Question: I try to highlight one of search results which the cursor is at, and
I write regex with 'matchadd', '\%#' , '@/'.
But I have no idea about it.
The following is using with substitute.
That's what I want to implement.

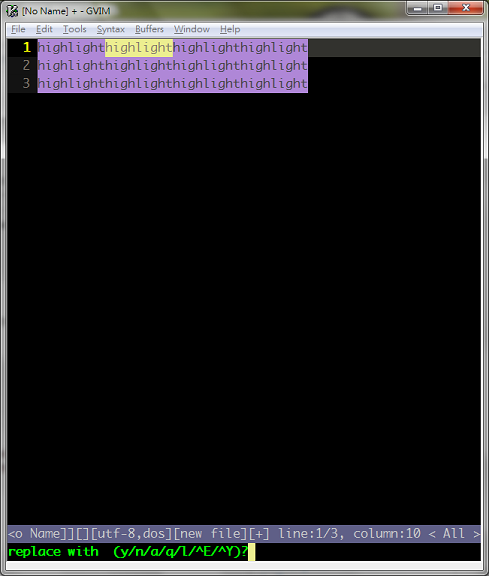
Answer: The following will highlight the current search result with the highlight group defined in 's:hl_group'. It is updated whenever you press 'n' or 'N'. It also defines a command 'HlClear' to clear the highlight once your are done with it. This can be called as ':HlClear'.
'''
" Set this to a group from :help highlight-default
let s:hl_group = 'ErrorMsg'
function! s:HlNext()
call s:HlClear()
let param = getreg('/')
let s:next_match = matchadd(s:hl_group, '\%#'.param)
redraw
endfunction
function! s:HlMatch()
let cmd_type = getcmdtype()
if cmd_type == '/' || cmd_type == '?'
return "\<cr>:call ".s:SID()."HlNext()\<cr>"
endif
return "\<cr>"
endfunction
function! s:HlClear()
silent! call matchdelete(s:next_match)
endfunction
function! s:SID()
return matchstr(expand('<sfile>'), '<SNR>\d\+_\zeSID$')
endfun
nnoremap <silent> n n:call <sid>HlNext()<enter>
nnoremap <silent> N N:call <sid>HlNext()<enter>
cnoremap <silent> <expr> <enter> <sid>HlMatch()
command HlClear :call <sid>HlClear()
'''